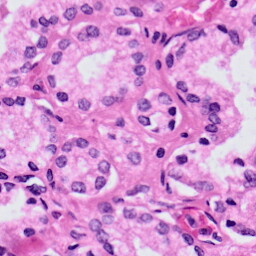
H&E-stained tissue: Prostate